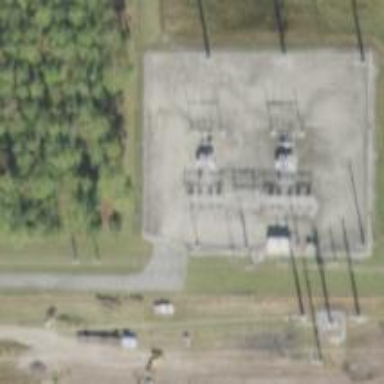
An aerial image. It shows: Distribution level power substation enclosed by fence.